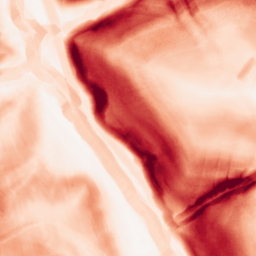
Category: morphological
Decomposition family: morphological_gradient
Decomposition parameters: size: 7
shape: diamond
Upsampling method: sinc_hamming
Upsampling parameters: scale: 2
kernel_size: 16
Upsampling scale: 2